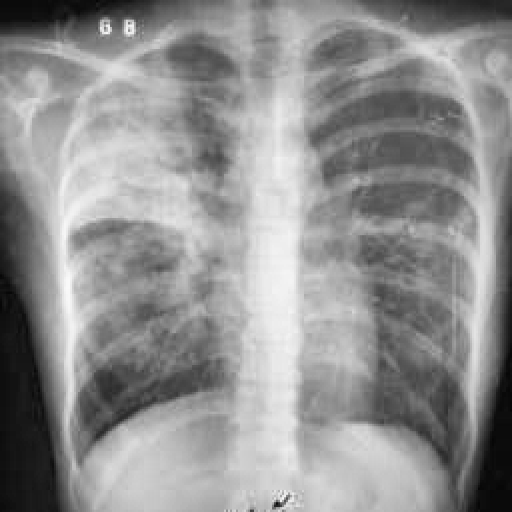
Finding: TUBERCULOSIS